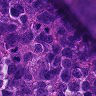
Metastatic tissue present: yes